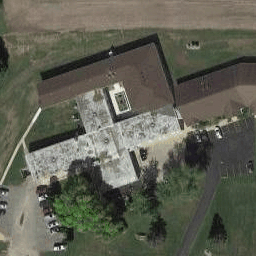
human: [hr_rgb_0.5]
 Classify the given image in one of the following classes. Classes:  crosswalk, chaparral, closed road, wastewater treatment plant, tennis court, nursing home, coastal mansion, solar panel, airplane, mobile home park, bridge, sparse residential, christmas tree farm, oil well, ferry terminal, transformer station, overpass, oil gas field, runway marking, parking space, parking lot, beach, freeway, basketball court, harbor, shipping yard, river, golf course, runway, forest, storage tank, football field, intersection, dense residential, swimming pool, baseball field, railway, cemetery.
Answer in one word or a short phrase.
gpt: nursing home